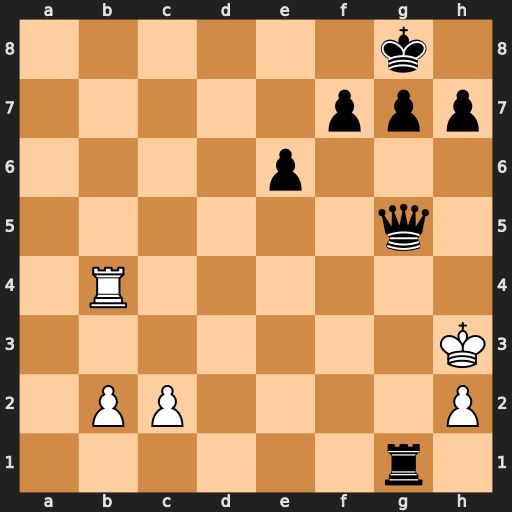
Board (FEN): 6k1/5ppp/4p3/6q1/1R6/7K/1PP4P/6r1
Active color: w
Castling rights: -
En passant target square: -
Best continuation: Rb8+ Qd8 Rxd8#